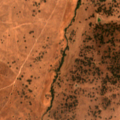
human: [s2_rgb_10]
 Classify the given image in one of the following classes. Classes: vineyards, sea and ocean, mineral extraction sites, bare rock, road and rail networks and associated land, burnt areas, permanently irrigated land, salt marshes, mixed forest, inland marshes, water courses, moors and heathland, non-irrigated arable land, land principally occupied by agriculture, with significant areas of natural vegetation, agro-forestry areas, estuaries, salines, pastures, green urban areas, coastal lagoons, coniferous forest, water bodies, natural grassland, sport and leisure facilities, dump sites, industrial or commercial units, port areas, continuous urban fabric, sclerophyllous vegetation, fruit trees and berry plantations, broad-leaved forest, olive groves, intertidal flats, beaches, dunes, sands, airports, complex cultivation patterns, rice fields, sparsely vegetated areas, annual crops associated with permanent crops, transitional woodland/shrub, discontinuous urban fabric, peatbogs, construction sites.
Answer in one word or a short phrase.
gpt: non-irrigated arable land, agro-forestry areas